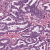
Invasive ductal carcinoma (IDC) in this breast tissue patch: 1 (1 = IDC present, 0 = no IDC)